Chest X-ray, AP view. Patient: 42 years old, sex M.
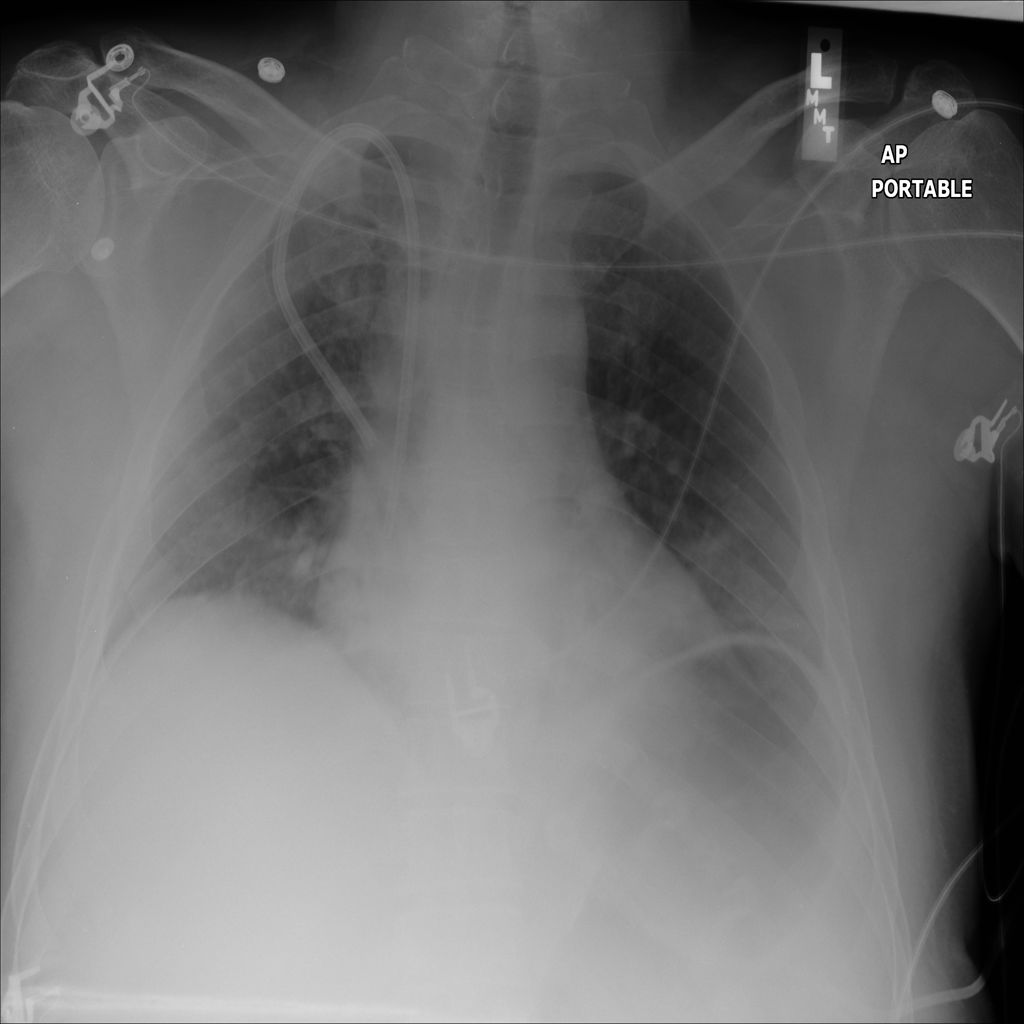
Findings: Infiltration